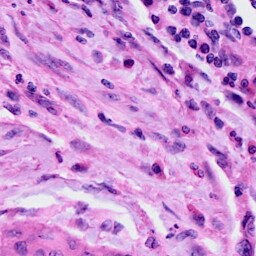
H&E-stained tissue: Cervix